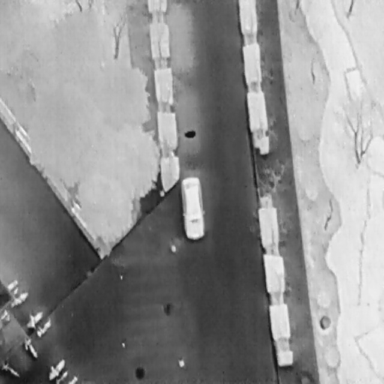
There are ten objects shown in the infrared image, including a Car, and nine Bicycles.